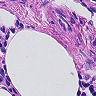
Metastatic tissue present: no